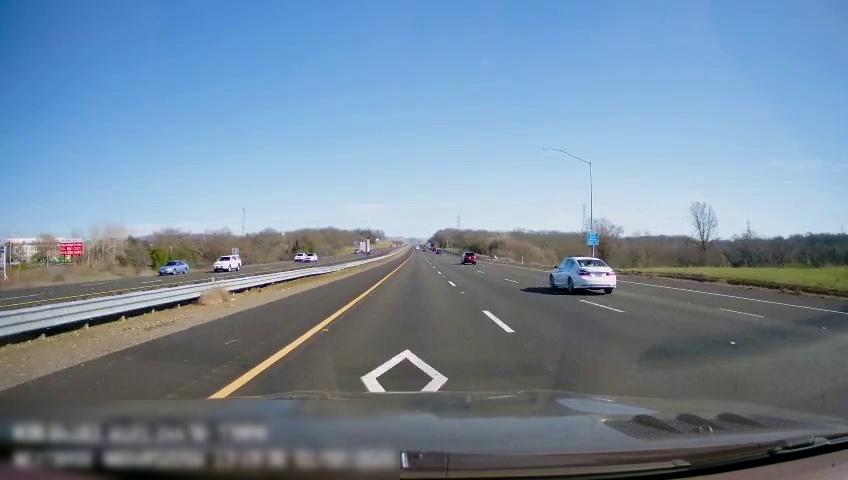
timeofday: Day
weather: Sunny
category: Drivable Space
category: Drivable Space
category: Vehicles | Car
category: Vehicles | SUV
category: Vehicles | Car
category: Vehicles | Car
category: Vehicles | Car
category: Vehicles | Car
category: Lanes | Opposite Lane
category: Lanes | Opposite Lane
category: Lanes | Current Lane
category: Lanes | Current Lane
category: Lanes | Alternate Lane
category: Lanes | Alternate Lane
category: Lanes | Alternate Lane
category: Traffic | Signs